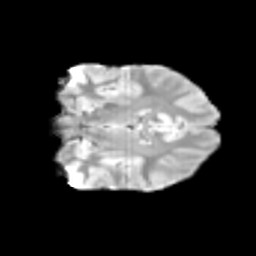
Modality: T2w
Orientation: coronal
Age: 10
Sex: female
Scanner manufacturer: siemens
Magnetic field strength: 3 T
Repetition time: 3.8 s
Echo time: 0.07 s